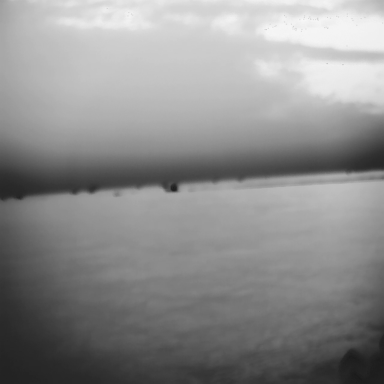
There are seven bulk_carriers in the infrared image.